Question: in my App I've two TableViewControllers, in very first I've selected few rows randomly with a Favorite Button and saved their 'indexPath.row' in a separate 'MutableArray' then I Tried to access only those selected rows in second TableViewController and I used following code,
'''
- (NSInteger)numberOfSectionsInTableView:(UITableView *)tableView {
return 1;
}
- (NSInteger)tableView:(UITableView *)tableView numberOfRowsInSection:(NSInteger)section {
return rArray.count;
}
- (UITableViewCell *)tableView:(UITableView *)tableView cellForRowAtIndexPath:(NSIndexPath *)indexPath {
UITableViewCell *cell = [tableView dequeueReusableCellWithIdentifier:@"cell" forIndexPath:indexPath];
Radio * RadioObject;
RadioObject = [rArray objectAtIndex:indexPath.row];
if([rFavorites containsObject:[NSNumber numberWithInt:(int)indexPath.row]])
cell.textLabel.text = RadioObject.radioTitle;
else
cell.frame = CGRectZero;
return cell;
}
'''
it giving me follow result. when selected three cells from first 'TableViewController' & Stored their result in a 'MutableArray' here is its 'NSLog' result
'''
Favorite Radios array is (
10,
8,
9
)
'''
and now in Simulator

the thing which I am willing to do is to remove other empty cells from this TableViewController. so please suggest me how to accomplish that?
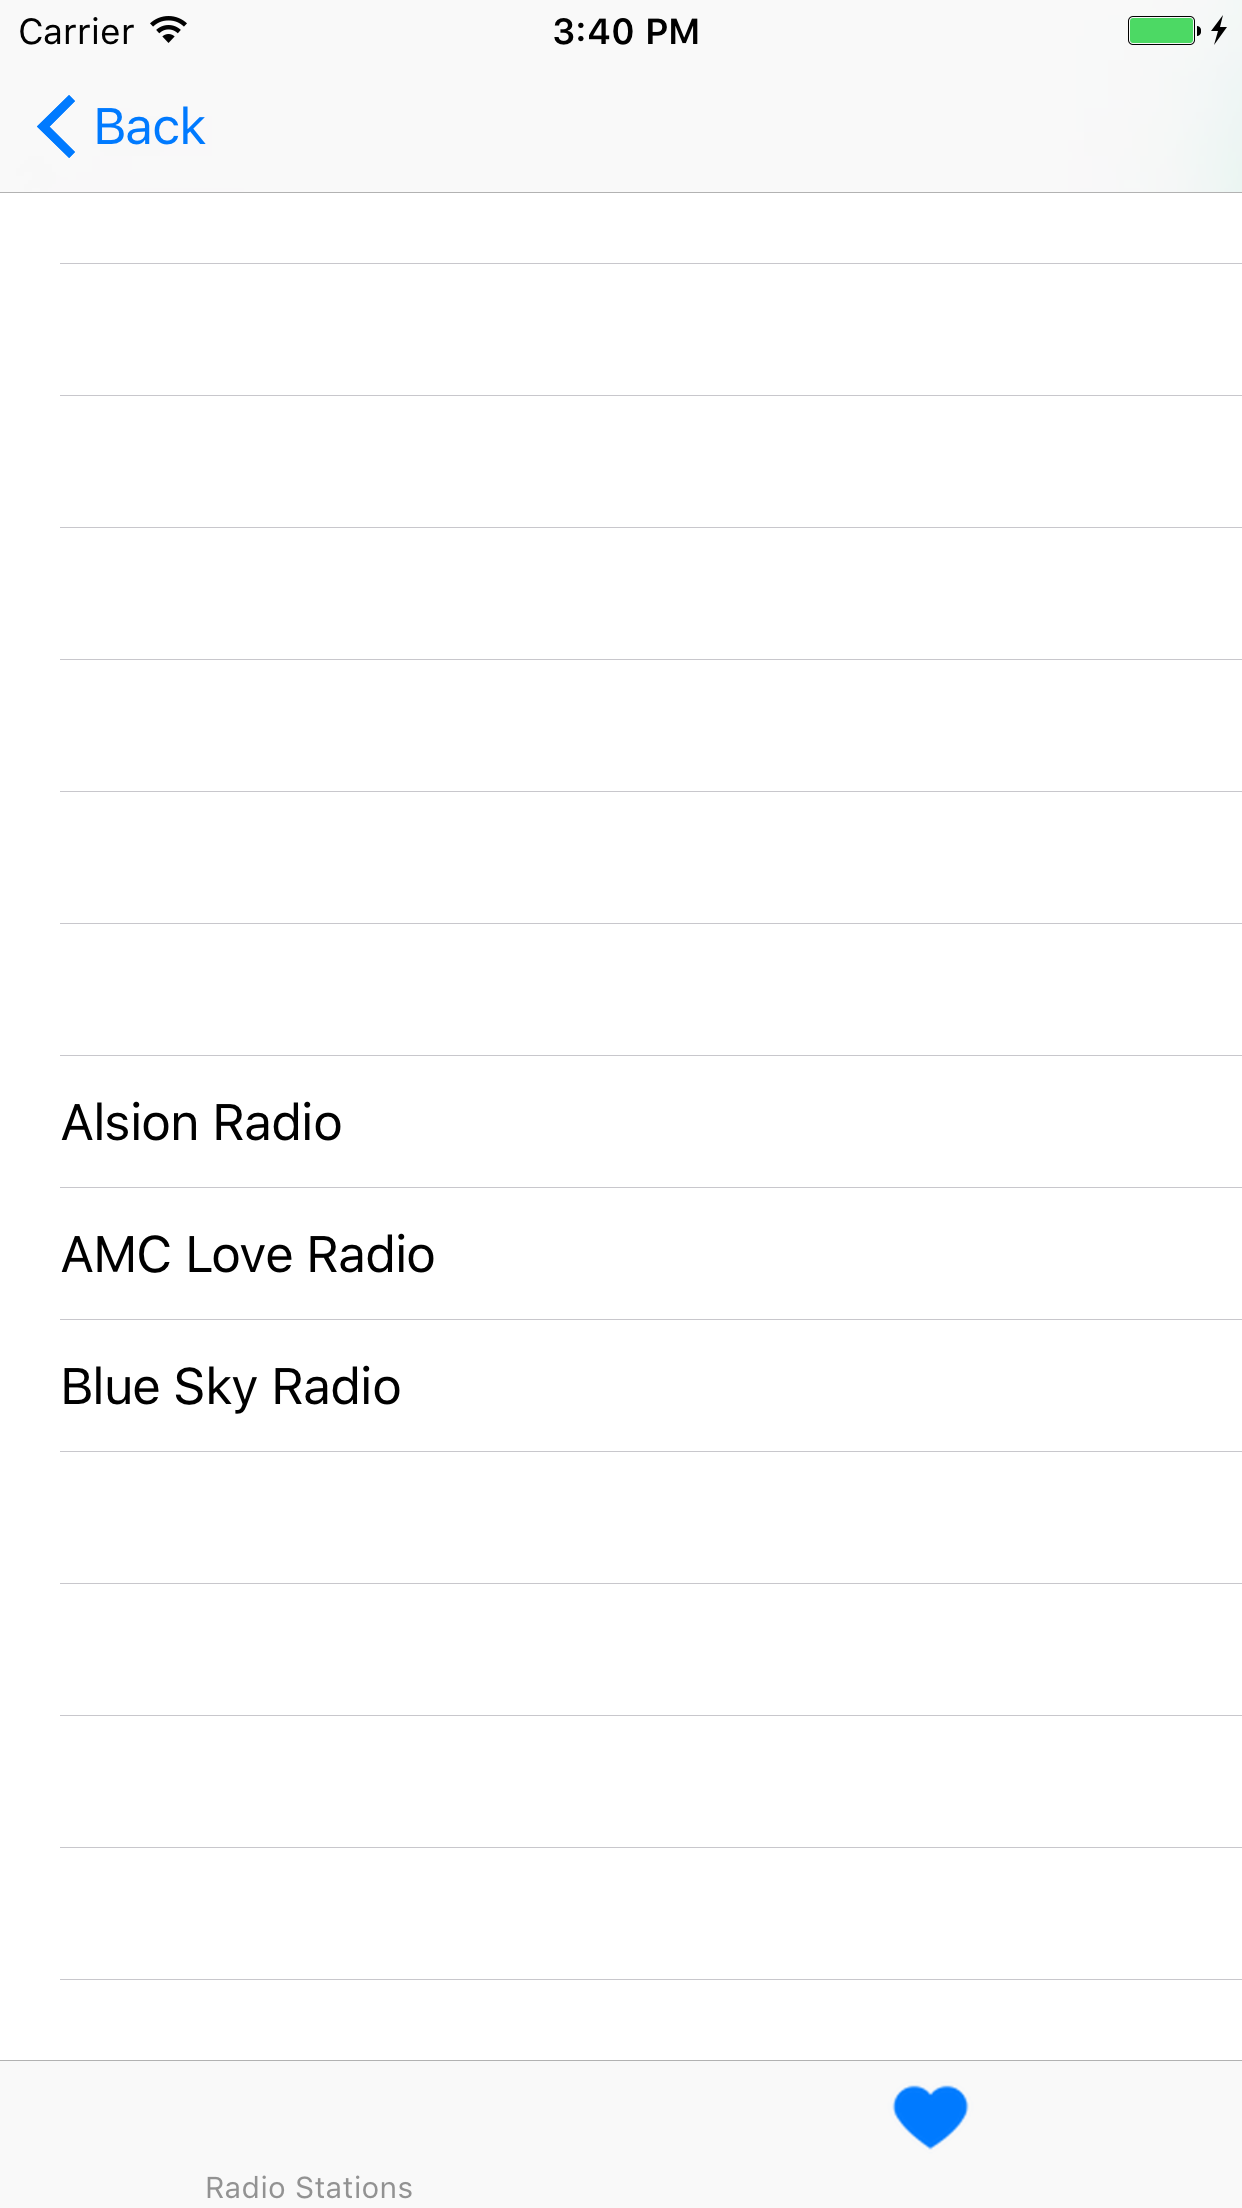
Answer: If you want to remove all other rows from tableview [show only selected row]:
'''
- (NSInteger)numberOfSectionsInTableView:(UITableView *)tableView {
return 1;
}
- (NSInteger)tableView:(UITableView *)tableView numberOfRowsInSection:(NSInteger)section {
return rFavorites.count;
}
- (UITableViewCell *)tableView:(UITableView *)tableView cellForRowAtIndexPath:(NSIndexPath *)indexPath {
UITableViewCell *cell = [tableView dequeueReusableCellWithIdentifier:@"cell" forIndexPath:indexPath];
Radio * RadioObject;
NSInteger index_rArray = [[NSString stringWithFormat:@"%@",[rFavorites objectAtIndex:indexPath.row]] integerValue];
RadioObject = [rArray objectAtIndex:index_rArray];
cell.textLabel.text = RadioObject.radioTitle;
return cell;
}
'''
If you wish to keep all rows but hide/compress then;
'''
- (CGFloat)tableView:(UITableView *)tableView heightForRowAtIndexPath:(NSIndexPath*)indexPath;
{
if([rFavorites containsObject:[NSNumber numberWithInt:(int)indexPath.row]]){
return 50; // whatever your cell size is
}
else {
return 0;
}
}
'''